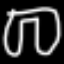
Label: pants